Question: I want to do is close the first row just like the others in the second row and etc. My problem is the first row always open every time users refresh the page or not.
'i want it like this'
'''
$(function() {
$( "#accordion" ).accordion();
});
'''
<URL>
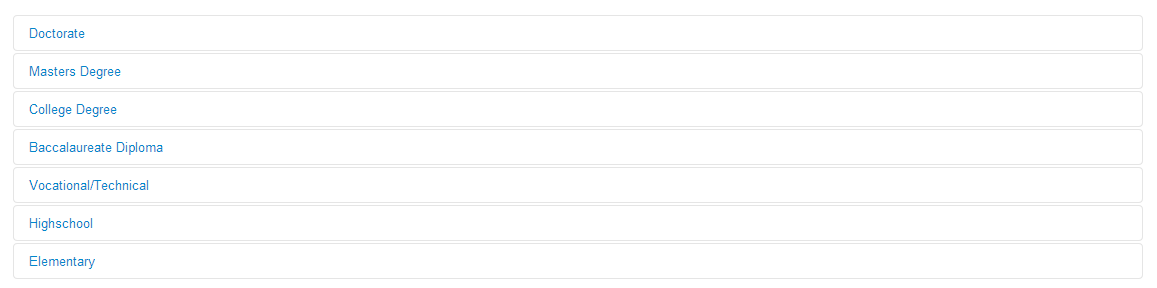
Answer: <URL>
Try <URL> properties,
'''
$(function() {
$( "#accordion" ).accordion({active:false,collapsible:true});
});
'''
In the version you are using, just 'active:true' won't affect the accordion if you don't set 'collapsible' property.
By default, Panels are set to 'collapsible:false'